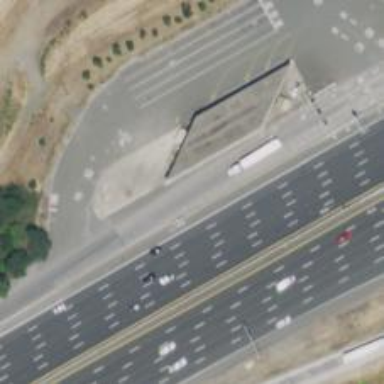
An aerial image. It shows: Weighbridge located along service road.